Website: bh-photo
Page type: customer-info-address
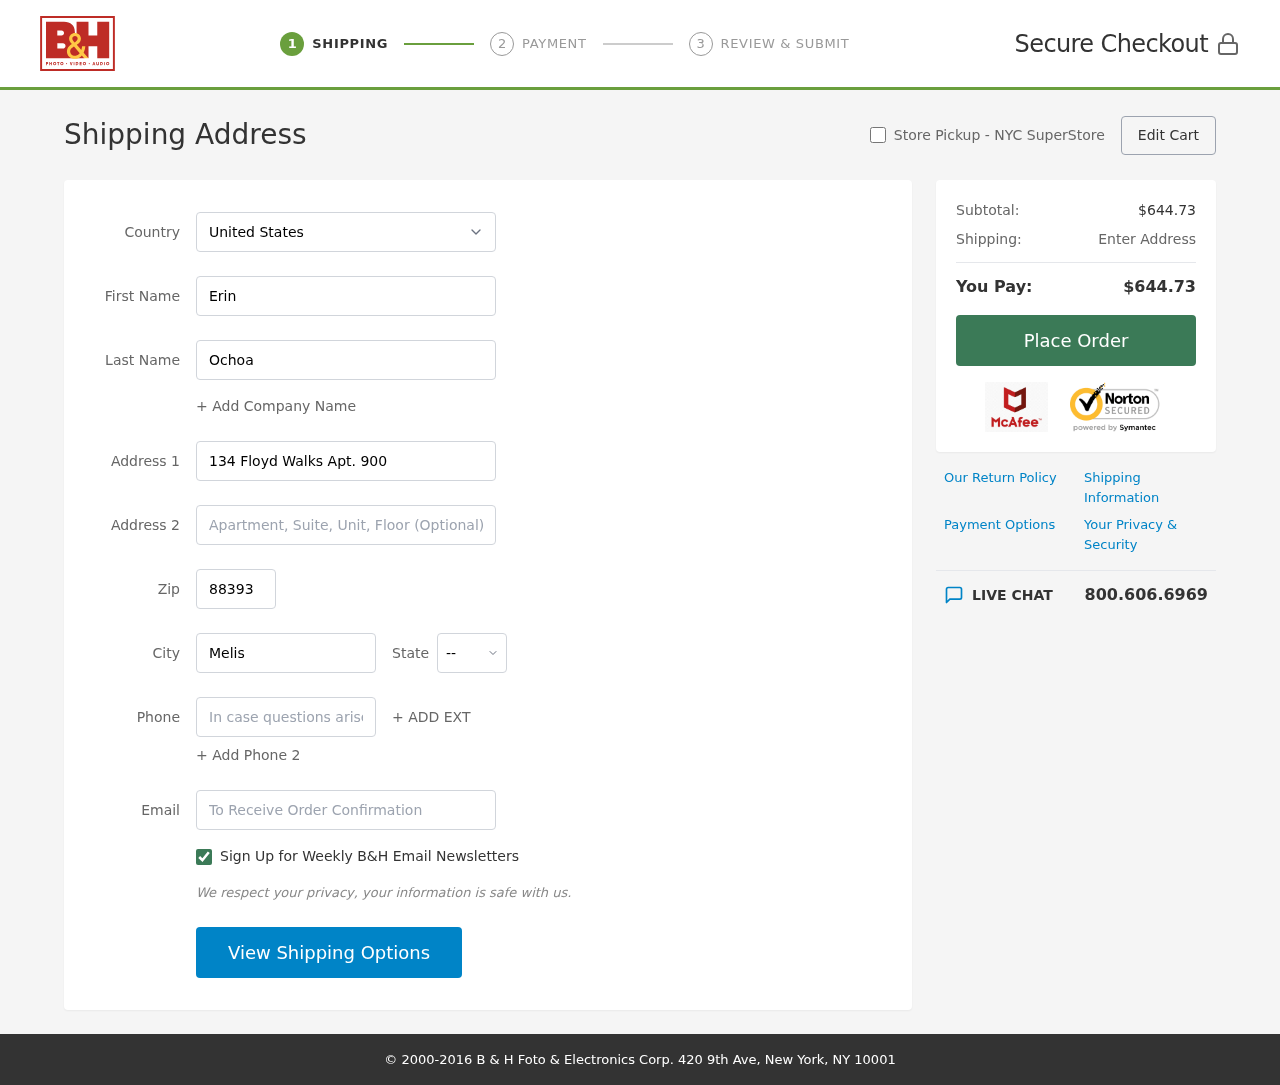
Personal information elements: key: PII_CITY
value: Melissabury
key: PII_COUNTRY
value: United States
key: PII_EMAIL
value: erin_ochoa@yahoo.com
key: PII_FIRSTNAME
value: Erin
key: PII_LASTNAME
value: Ochoa
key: PII_PHONE
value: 5032975417
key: PII_POSTCODE
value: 88393
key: PII_STATE_ABBR
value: KY
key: PII_STREET
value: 134 Floyd Walks Apt. 900
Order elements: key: ORDER_SUBTOTAL
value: $644.73
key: ORDER_TOTAL
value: $644.73